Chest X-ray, PA view. Patient: 40 years old, sex M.
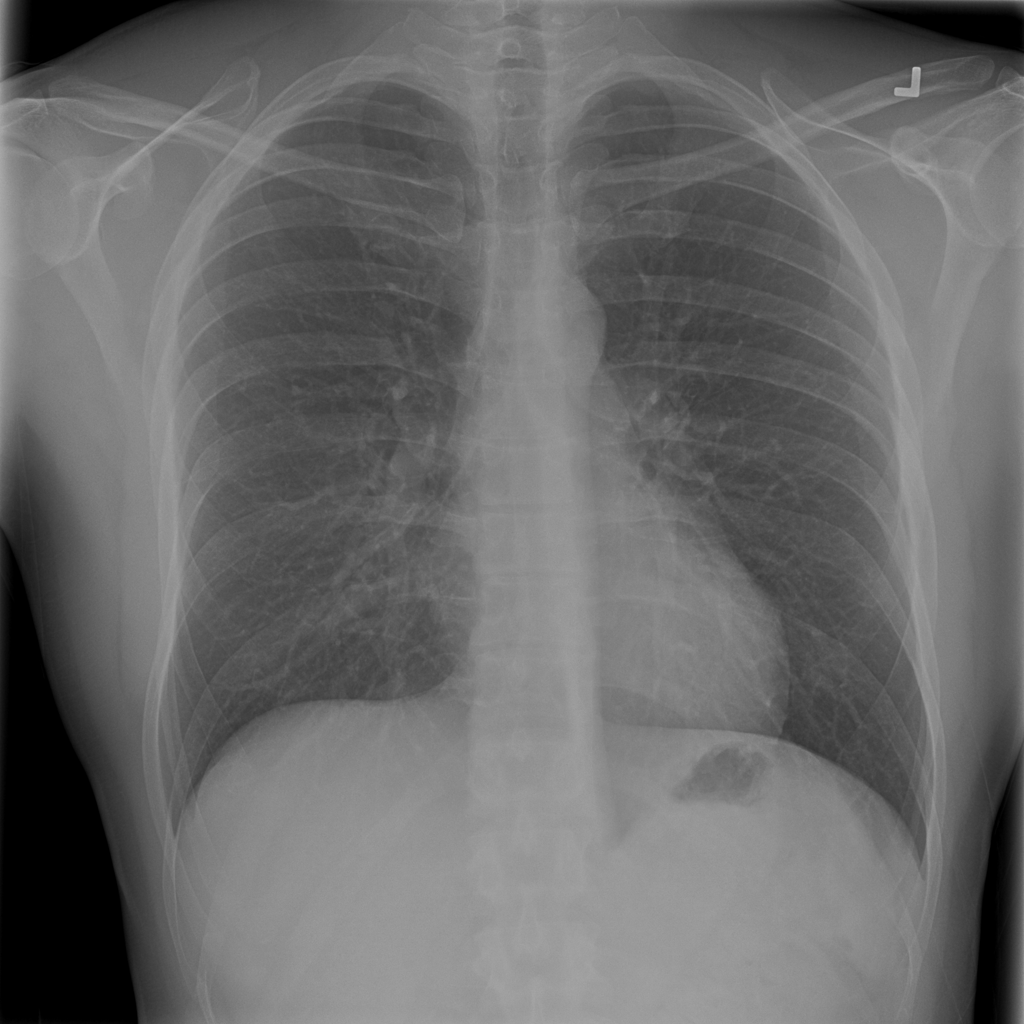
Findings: No Finding